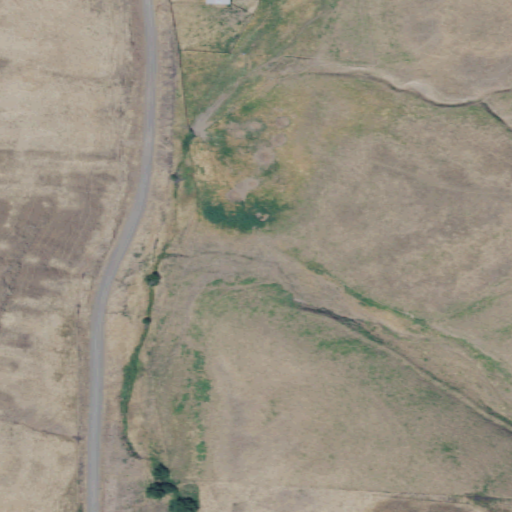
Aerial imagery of valley in Washington named Simpson Gulch containing grassland and open development